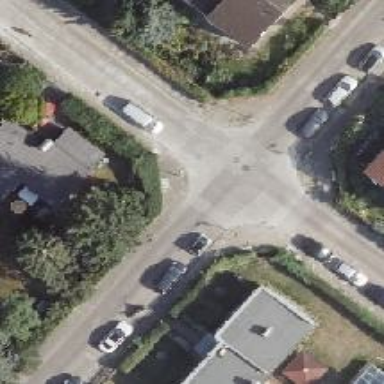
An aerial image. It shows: Unmarked crossing on the road.